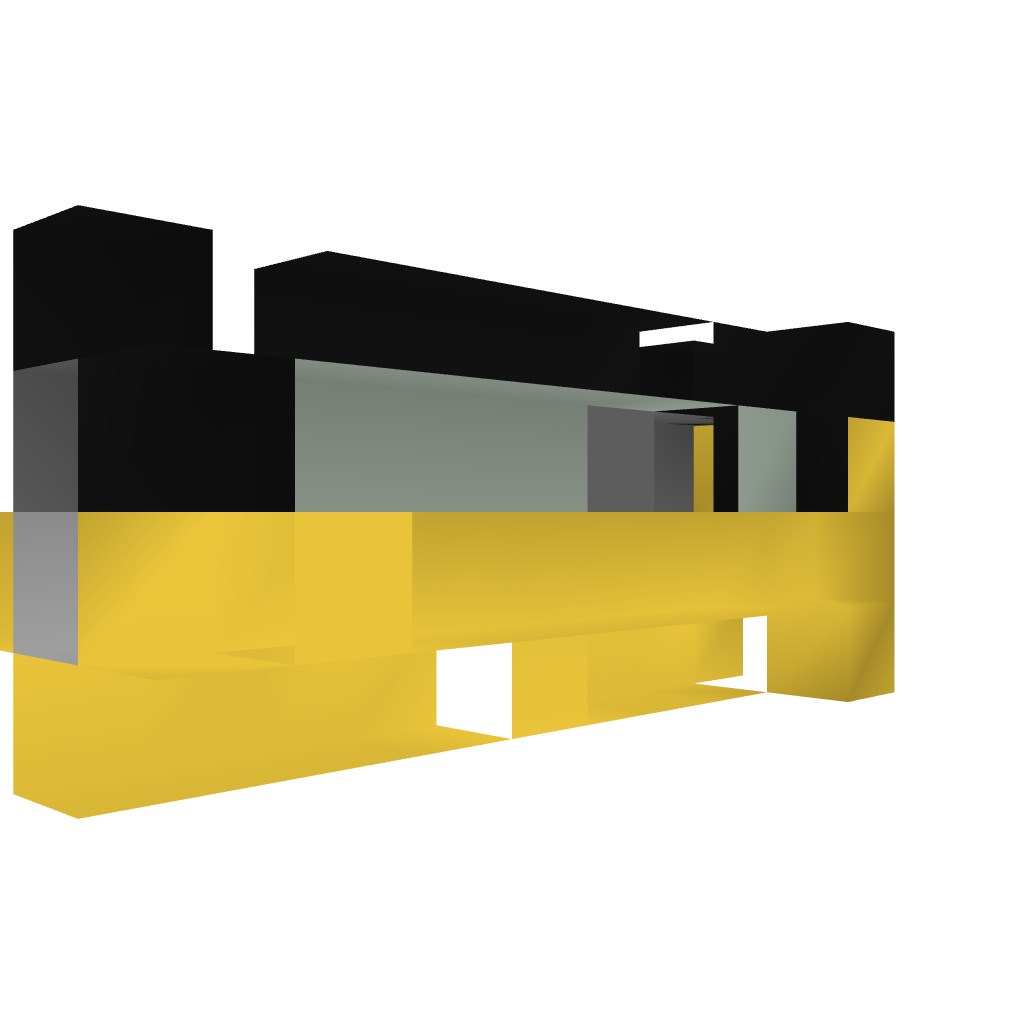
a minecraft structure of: Far range cannon